Question: I have prepared a very simple test case with 1 activity and 2 fragments for my question:
- <URL>

Initially MainActivity displays MyMainFragment.
When user touches "Select item..." button, MainActivity displays MyListFragment with:
'''
public void selectedButtonClicked() {
SharedPreferences prefs = getSharedPreferences(PREFS, 0);
int index = prefs.getInt(INDEX, -1);
Fragment fragment = MyListFragment.newInstance(index);
getFragmentManager().beginTransaction()
.addToBackStack(null)
.replace(R.id.root, fragment, LIST)
.commit();
}
'''
After user touches one of the items in the list, MainActivity stores the selected item position in shared preferences and calls 'popBackStack()' to display the MyMainFragment again:
'''
public void itemSelected(int index) {
SharedPreferences prefs = getSharedPreferences(PREFS, 0);
Editor editor = prefs.edit();
editor.putInt(INDEX, index);
editor.commit();
getFragmentManager().popBackStack();
// How to show the index in mSelectedTextView?
}
'''
I.e. the MainActivity in my app does all the "heavy work": it displays 1 of 2 fragments and keeps the user data in shared preferences.
My question is: how to display the selected item (the "Item 07" in the above screenshot) in the 'mSelectedTextView' of the MyMainFragment?
I'm looking for a way to do it properly, without any hacks (for example fragments shouldn't touch shared preferences).
I've tried the suggestion by corsair992 (thanks!)
'''
public void itemSelected(int index) {
SharedPreferences prefs = getSharedPreferences(PREFS, 0);
Editor editor = prefs.edit();
editor.putInt(INDEX, index);
editor.commit();
getFragmentManager().popBackStackImmediate();
MyMainFragment f = (MyMainFragment) getFragmentManager().findFragmentById(R.id.root);
// call a method in MyMainFragment to update mSelectedTextView
f.setText("Selected index: " + index);
}
'''
but it only works, when user touches an item in MyListFragment. It does not however work, when user returns to MyMainFragment by touching Back button.
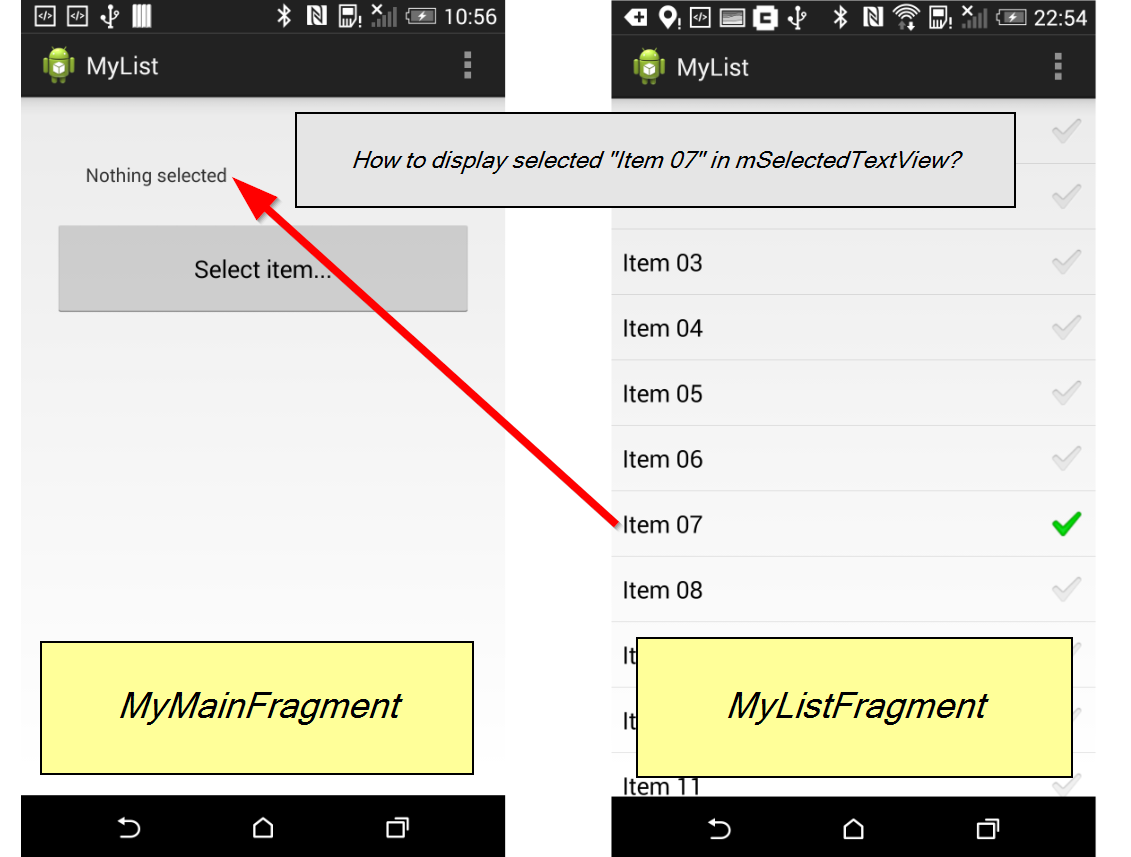
Answer: As I see it, you already have a reasonable first part to the answer (suggestion by corsair992 - pass the value from the item selected) the second part is how do you handle the back key.
There are a few ways of doing that (listening to the back stack etc.) but the one I have used most fequently is:
declare a back key listener interface:
'''
public interface BackKeyListener {
boolean onBackPressed();
}
'''
in your main activity add the following:
'''
import BackKeyListener;
void onBackKeyPressed() {
boolean backKeyHandled = false;
Fragment activeFragment = getActiveFragment();
if (activeFragment instanceof BackKeyListener) {
backKeyHandled = ((BackKeyListener) activeFragment).onBackKeyPressed();
}
if (!handled) {
// If should process back key normally, pass to super..
super.onBackKeyPressed();
}
}
Fragment getActiveFragment() {
// I'm assuming you place all your fragments here, if not..
// alter to suit
return getFragmentManager().findFragmentById(R.id.root);
}
'''
in MyListFragment add the following:
'''
import BackKeyListener;
class MyListFragment extends Fragment(orsomething) implements BackKeyListener
public boolean onBackPressed() {
// User pressed back, select default item..
((MainActivity) getActivity()).itemSelected(selectedItem);
// In this case, prevent normal back processing or
// you might get a double backstack pop.
return true;
}
'''
Using an interface on the fragment allows you to "not care" what the active fragment is.
If it implements the BackKeyListener, the MainActivity will call it when the back key is pressed.
This gives you the option of passing a value back to the activity.